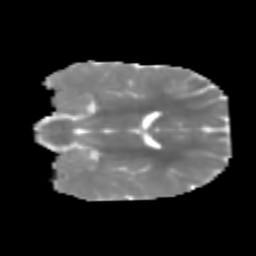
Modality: MD
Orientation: coronal
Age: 7
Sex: male
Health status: healthy